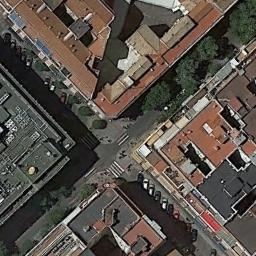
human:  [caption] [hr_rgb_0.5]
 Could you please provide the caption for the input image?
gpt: An intersection without cars located in a residential area .

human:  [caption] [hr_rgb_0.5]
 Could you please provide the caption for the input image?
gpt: There are houses and trees near the crossroads .

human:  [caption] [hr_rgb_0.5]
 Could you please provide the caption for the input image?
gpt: There are several moving vehicles on the road at the intersection, There are many buildings and some trees around the intersection, And many cars are parked in the open space beside the intersection .

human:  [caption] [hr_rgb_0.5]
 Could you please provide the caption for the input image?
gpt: There are many buildings of different shapes and sizes beside the intersection .

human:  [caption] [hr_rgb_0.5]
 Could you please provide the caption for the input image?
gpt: There are some brown buildings and black buildings beside the intersection .